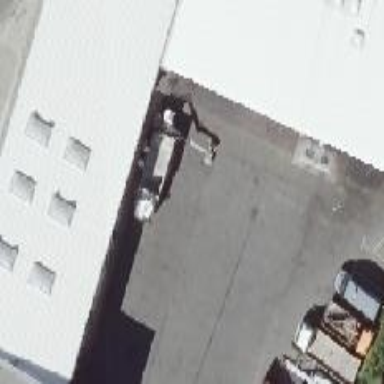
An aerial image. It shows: Commercial building.